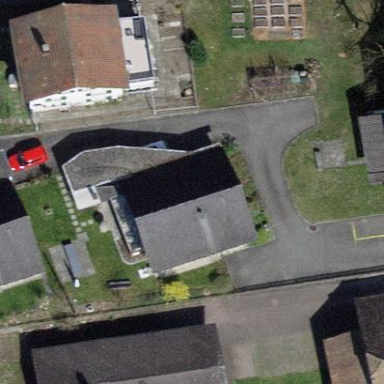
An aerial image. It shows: Building with tile roof.